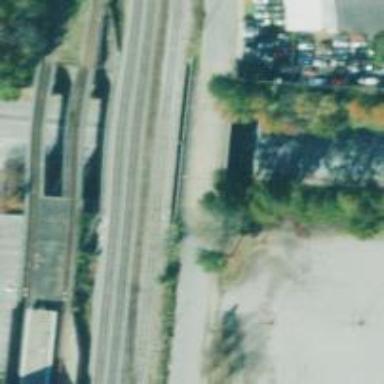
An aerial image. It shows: Railway bridge.